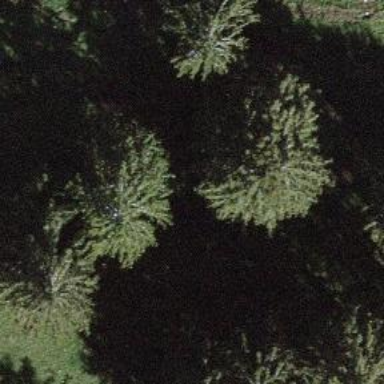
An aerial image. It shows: Forest area.